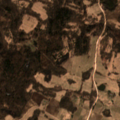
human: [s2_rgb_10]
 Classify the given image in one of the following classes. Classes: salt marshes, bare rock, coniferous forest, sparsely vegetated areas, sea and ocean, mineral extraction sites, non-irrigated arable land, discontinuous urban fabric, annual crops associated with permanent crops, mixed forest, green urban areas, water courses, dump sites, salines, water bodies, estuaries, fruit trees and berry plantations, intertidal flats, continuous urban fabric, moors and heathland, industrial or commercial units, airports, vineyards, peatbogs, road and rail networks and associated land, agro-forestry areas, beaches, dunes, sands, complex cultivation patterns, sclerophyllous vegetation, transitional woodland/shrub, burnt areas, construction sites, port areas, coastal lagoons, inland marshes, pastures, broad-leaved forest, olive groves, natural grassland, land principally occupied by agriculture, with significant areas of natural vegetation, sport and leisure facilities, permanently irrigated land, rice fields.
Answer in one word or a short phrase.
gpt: land principally occupied by agriculture, with significant areas of natural vegetation, broad-leaved forest, mixed forest